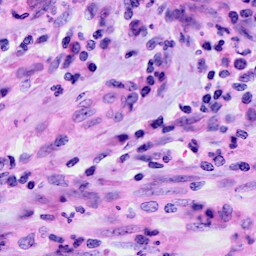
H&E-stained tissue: Cervix